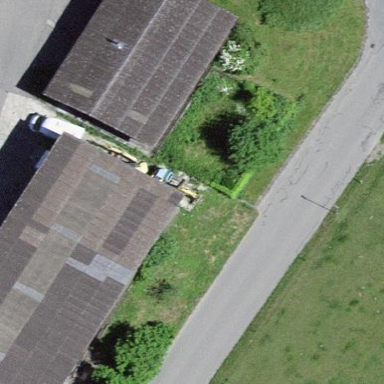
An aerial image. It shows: Shed.